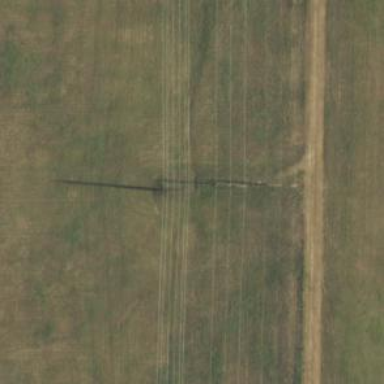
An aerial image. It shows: Power tower.